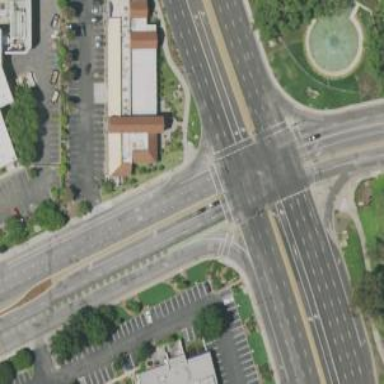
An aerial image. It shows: Asphalt road with primary link designation.